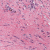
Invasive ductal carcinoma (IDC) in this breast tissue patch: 0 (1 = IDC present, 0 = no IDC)